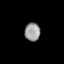
Tissue: lung
Cell type: Epithelial cells
Senescence score: 0.5415
Nuclear area (px): 269
Mean DAPI intensity: 155.747